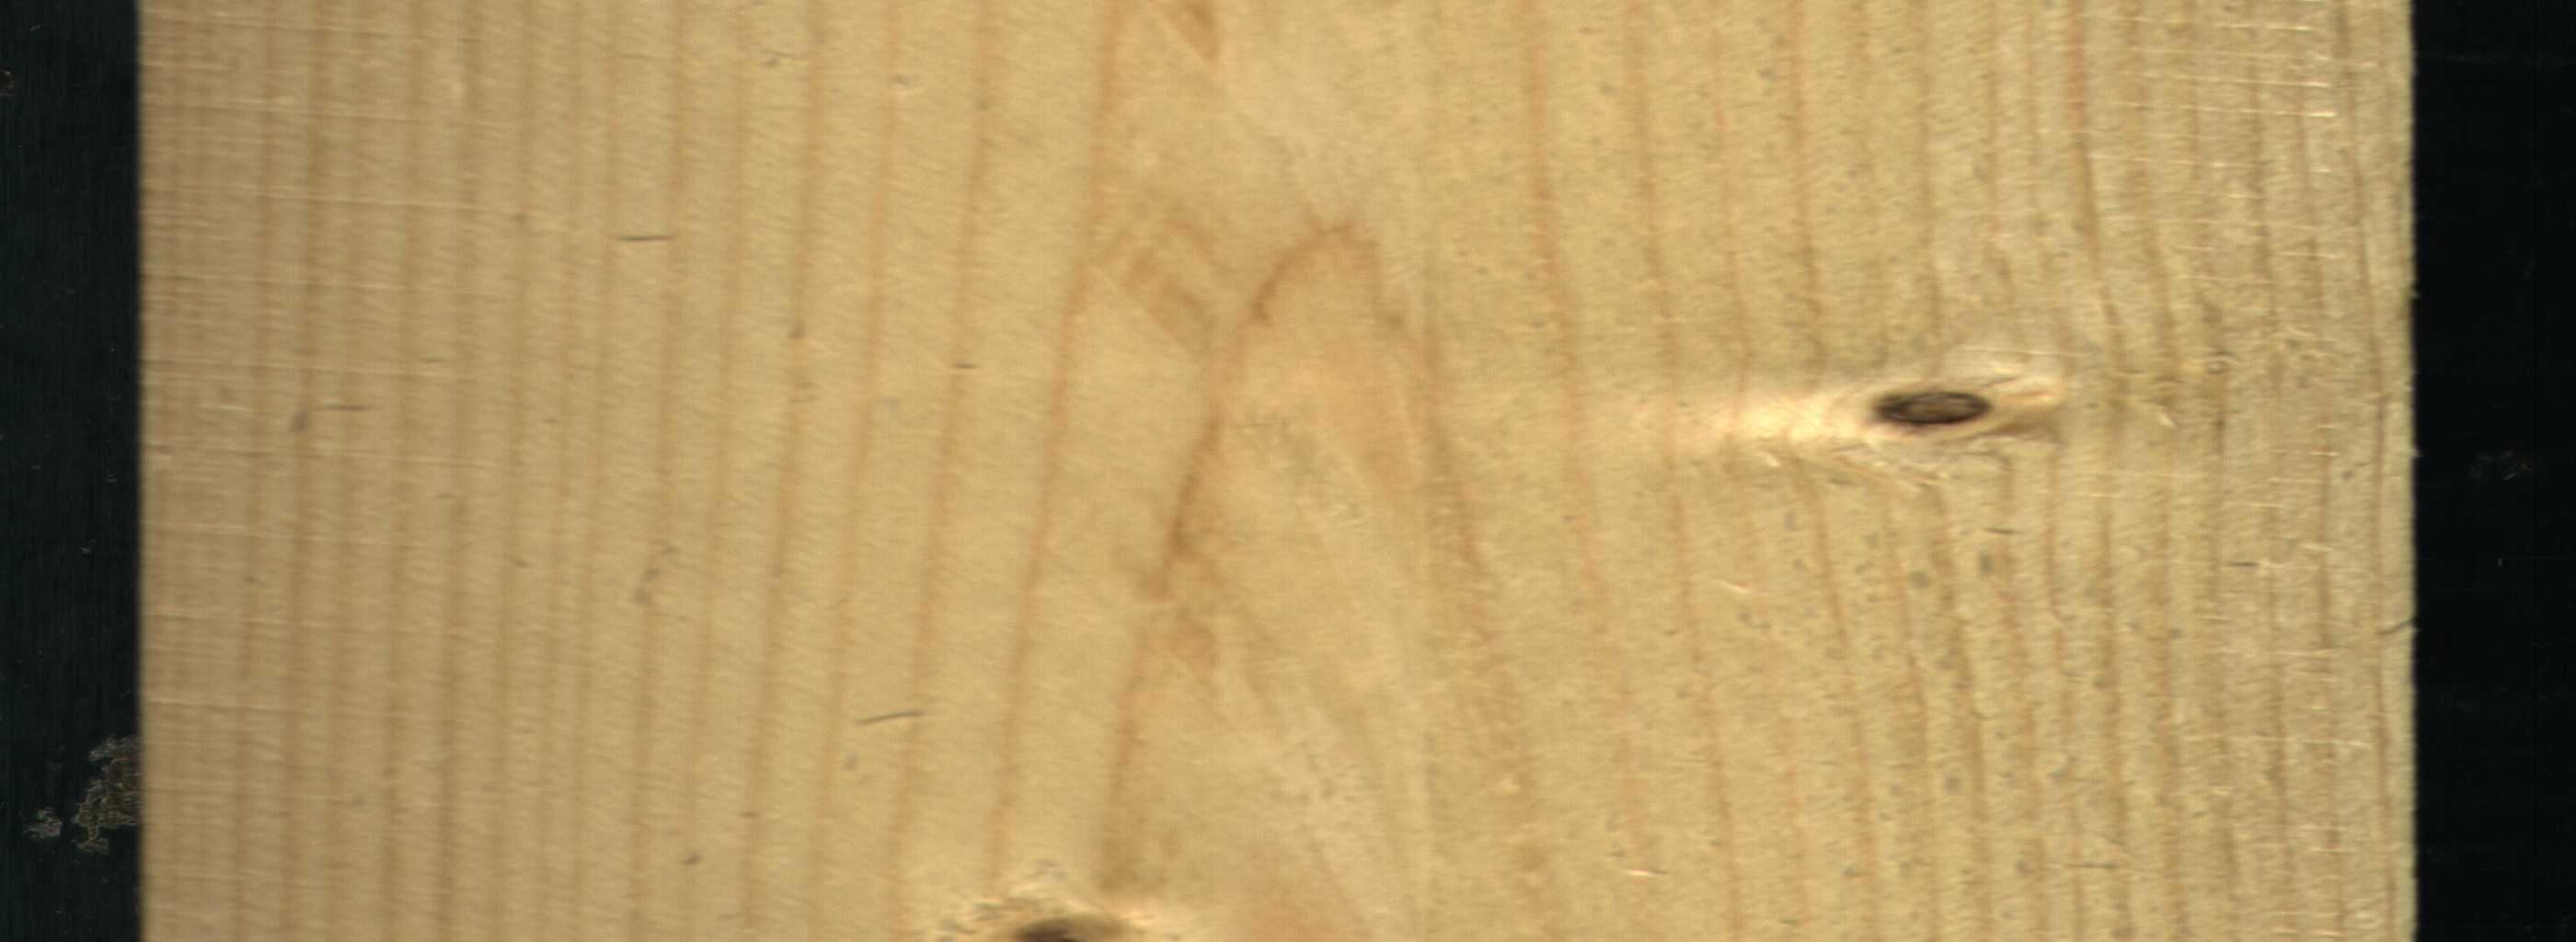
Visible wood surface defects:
Live_Knot
Live_Knot